Question: I want to run update query to update PercentAvailability column value 0 to 100 between specified date period in my case '2012-10-28 03:31:01 to 2012-10-28 08:31:01'. see following picture.

How do i run query to update above data between specified date?
Note: I have many ApplicationID which has this issue so how could i run query against all ApplicationID, I believe we need to run JOIN syntax but it would be good if you give some short of hint.
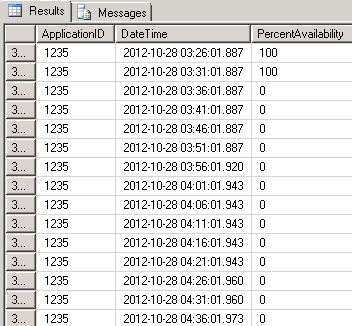
Answer: Use this query
'''
update your_table
set PercentAvailability = 100
where PercentAvailability = 0
and [DateTime] between '2012-10-28 03:31:01' and '2012-10-28 08:31:01'
'''
or if you want to update the same thing only for a specific 'ApplicationID' then do
'''
update your_table
set PercentAvailability = 100
where PercentAvailability = 0
and [DateTime] between '2012-10-28 03:31:01' and '2012-10-28 08:31:01'
and ApplicationID = 1235
'''
or for multiple 'ApplicationID' do
'''
update your_table
set PercentAvailability = 100
where PercentAvailability = 0
and [DateTime] between '2012-10-28 03:31:01' and '2012-10-28 08:31:01'
and ApplicationID in (1235, 1236, 1237)
'''
or for a big number or 'ApplicationID' you could do a subquery
'''
update your_table
set PercentAvailability = 100
where PercentAvailability = 0
and [DateTime] between '2012-10-28 03:31:01' and '2012-10-28 08:31:01'
and ApplicationID in (select ApplicationID from another_table where somecondition)
'''